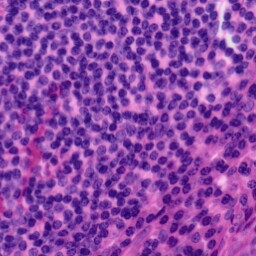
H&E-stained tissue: Tonsil